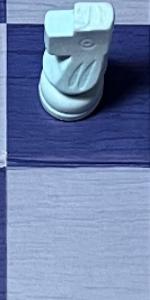
Label: Empty